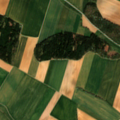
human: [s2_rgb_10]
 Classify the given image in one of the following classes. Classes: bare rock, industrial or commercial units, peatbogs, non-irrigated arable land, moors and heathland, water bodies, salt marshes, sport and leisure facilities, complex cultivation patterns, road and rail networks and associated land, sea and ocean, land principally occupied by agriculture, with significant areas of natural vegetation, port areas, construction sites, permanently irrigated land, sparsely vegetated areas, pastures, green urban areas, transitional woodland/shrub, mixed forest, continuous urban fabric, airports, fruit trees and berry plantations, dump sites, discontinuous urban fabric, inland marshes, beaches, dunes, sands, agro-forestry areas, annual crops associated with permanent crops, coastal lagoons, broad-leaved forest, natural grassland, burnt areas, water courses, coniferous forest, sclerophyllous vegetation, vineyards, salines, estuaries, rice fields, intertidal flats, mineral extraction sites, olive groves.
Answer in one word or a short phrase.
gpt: discontinuous urban fabric, non-irrigated arable land, complex cultivation patterns, land principally occupied by agriculture, with significant areas of natural vegetation, coniferous forest